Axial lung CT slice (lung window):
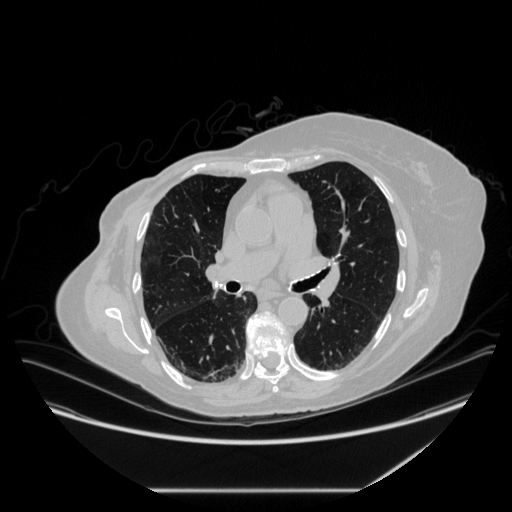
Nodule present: no